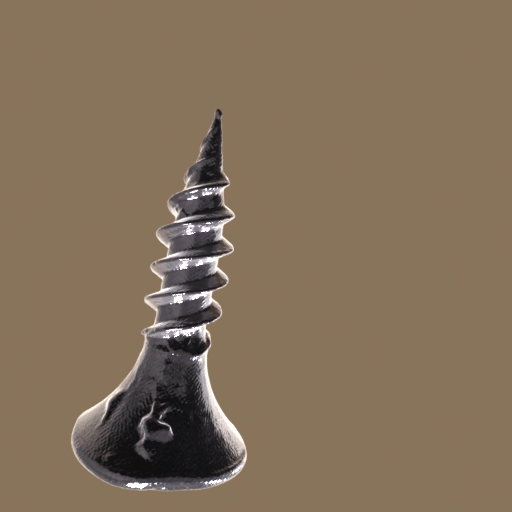
Label: screw